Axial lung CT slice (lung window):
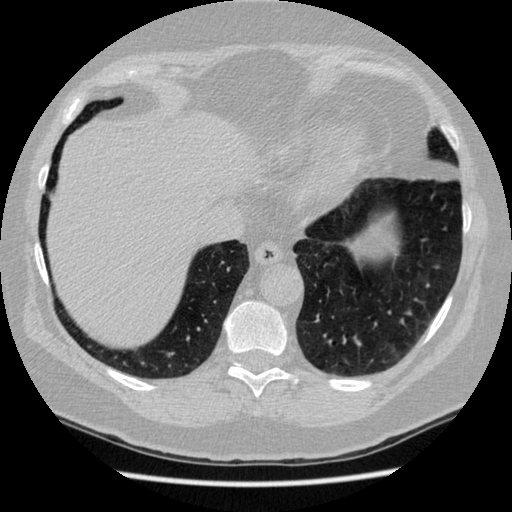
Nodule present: no